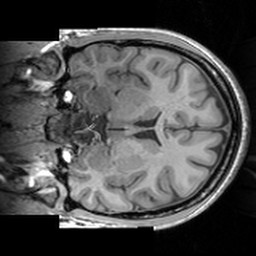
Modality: T1w
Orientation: coronal
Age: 27
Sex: female
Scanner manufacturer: siemens
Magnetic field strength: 3 T
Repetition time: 1.63 s
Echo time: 0.00311 s